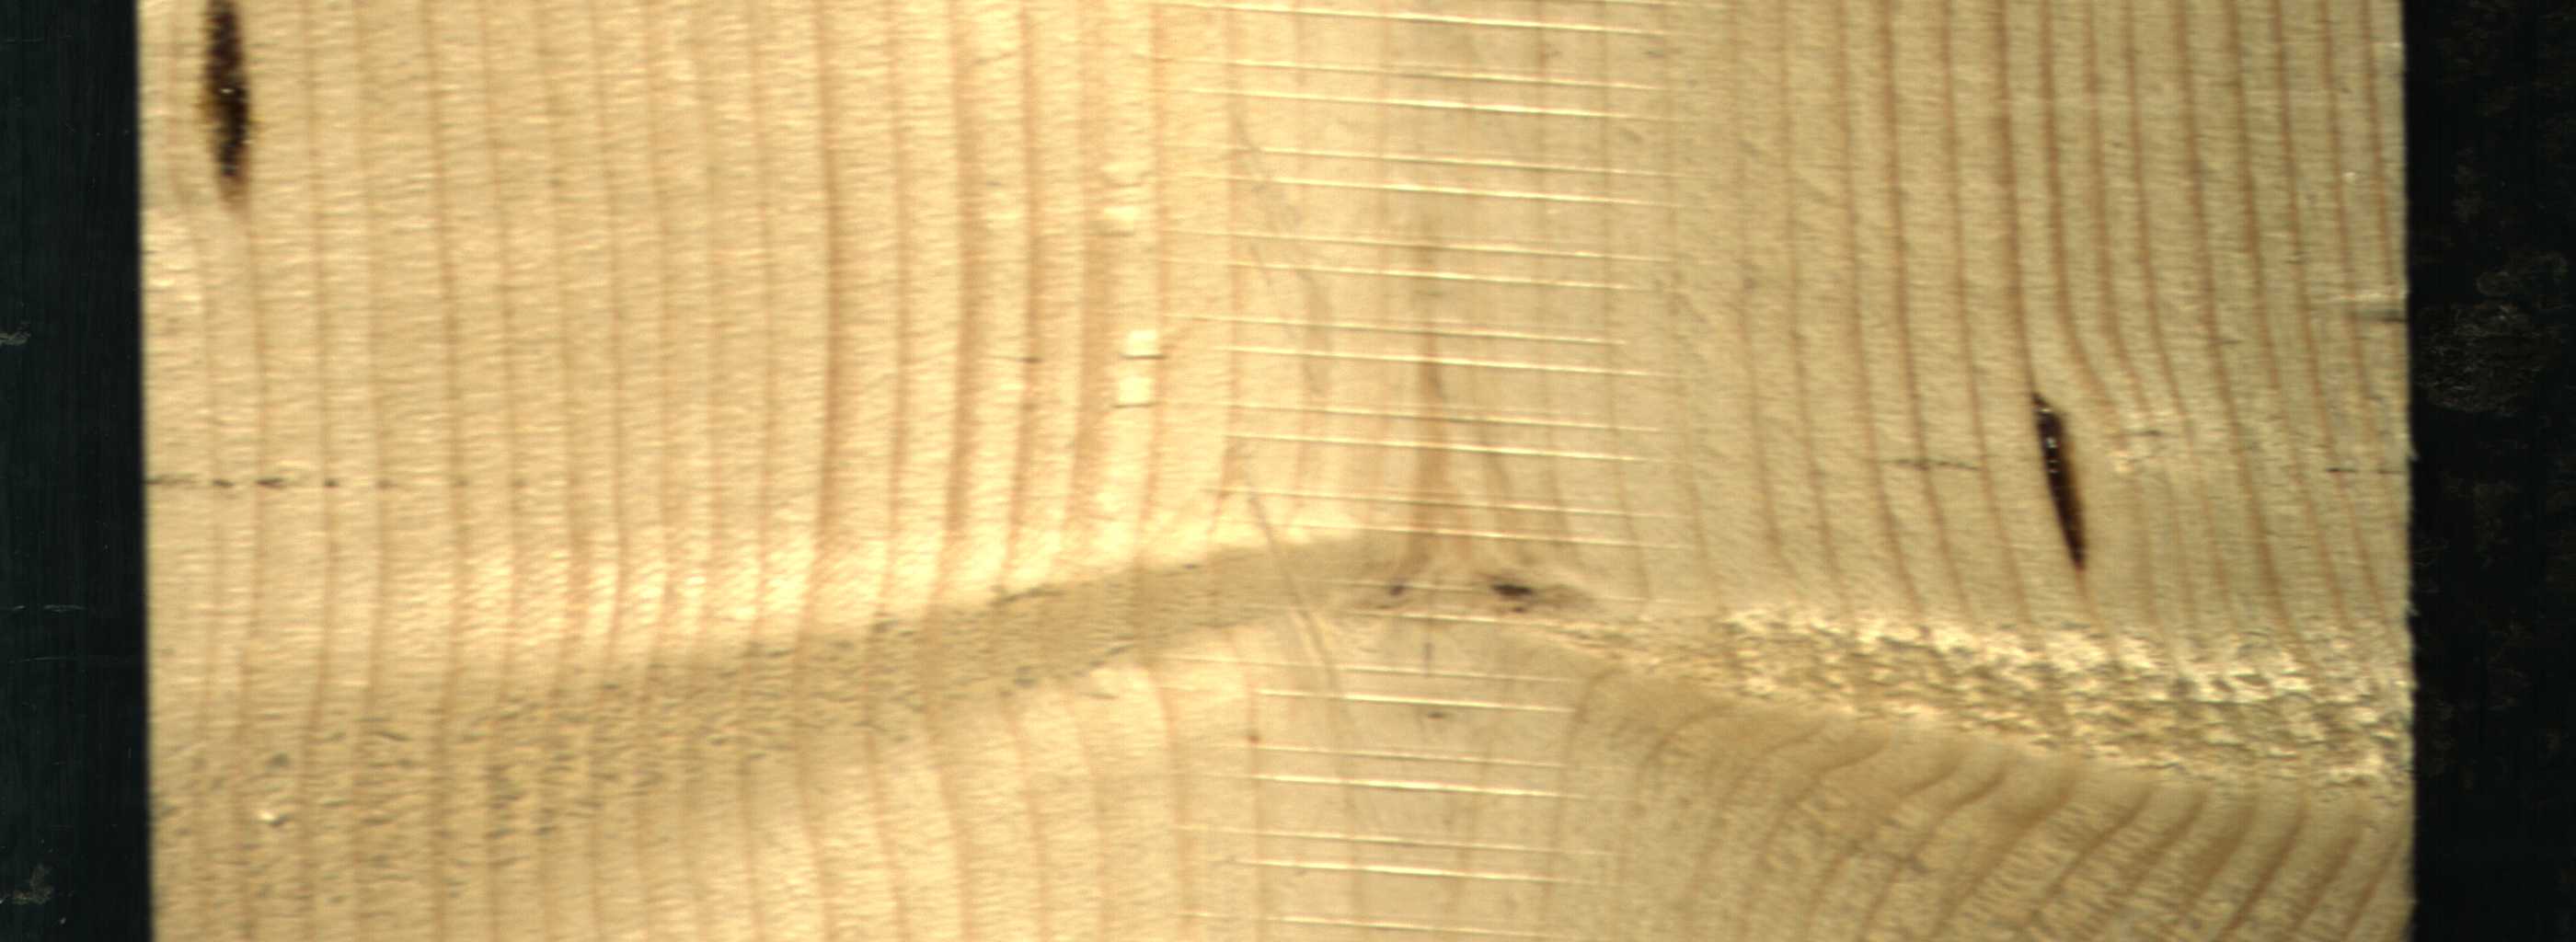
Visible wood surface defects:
resin
resin
Live_Knot